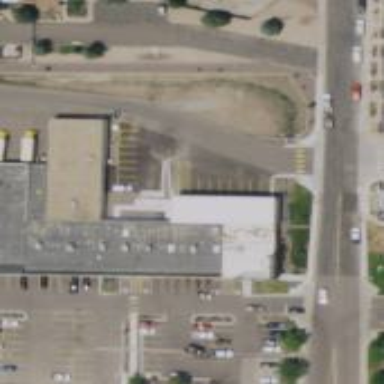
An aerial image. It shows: Retail building.